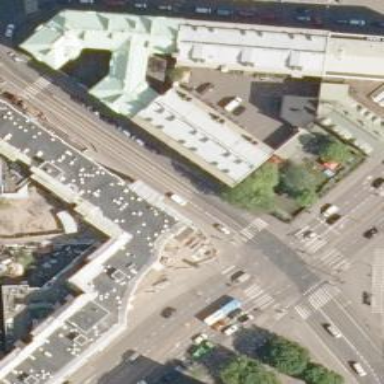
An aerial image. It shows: Tertiary road with asphalt surface. It has embedded tram rails.